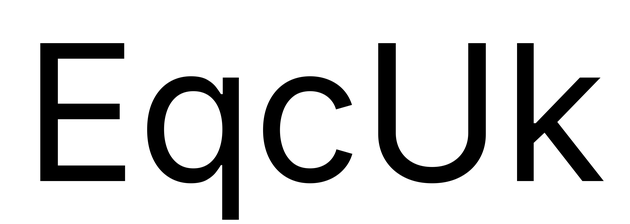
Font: Inter_Regular